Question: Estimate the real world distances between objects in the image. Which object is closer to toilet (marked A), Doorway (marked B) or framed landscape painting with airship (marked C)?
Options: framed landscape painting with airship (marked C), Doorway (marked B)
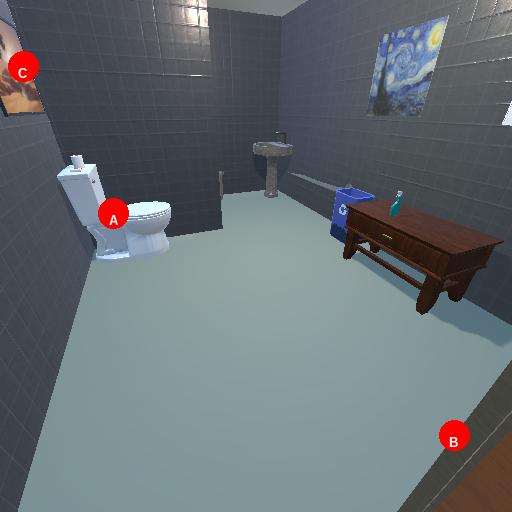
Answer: framed landscape painting with airship (marked C)